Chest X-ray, PA view. Patient: 32 years old, sex F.
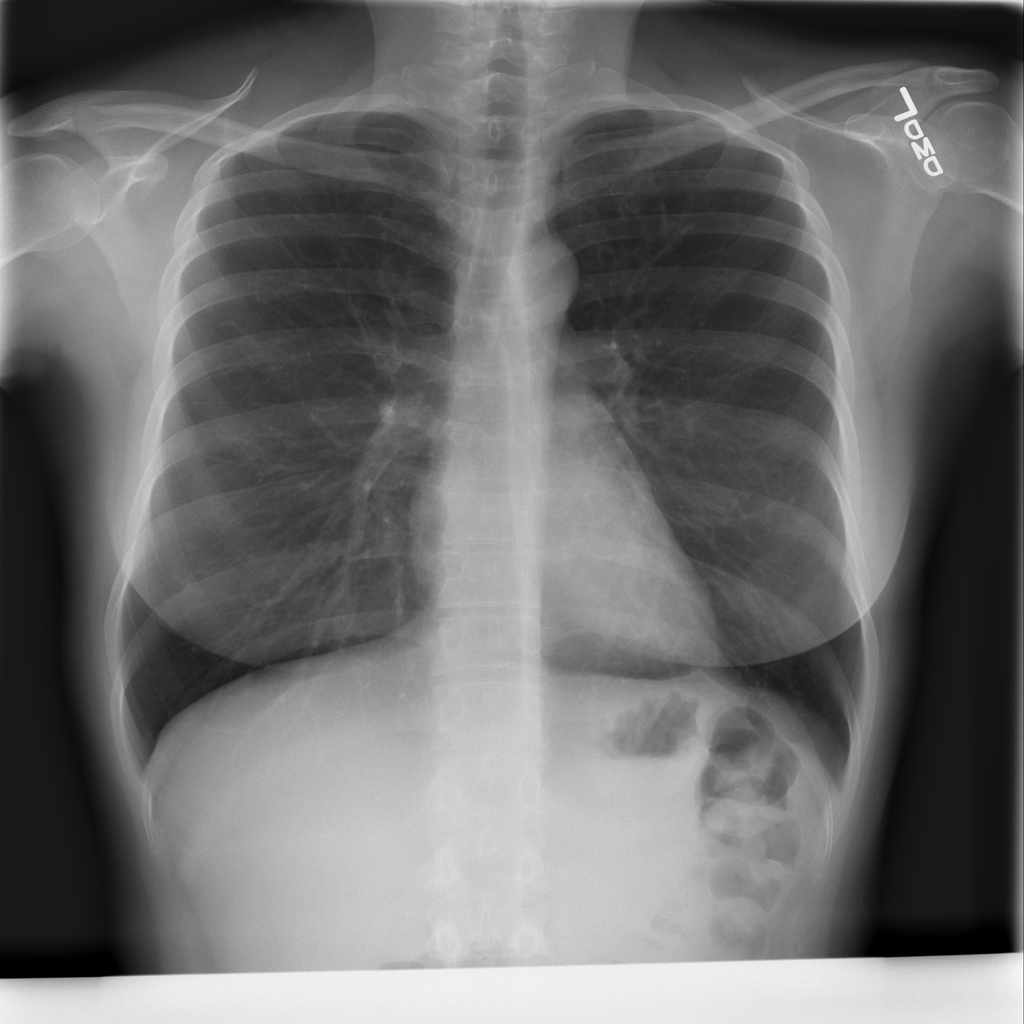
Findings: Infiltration